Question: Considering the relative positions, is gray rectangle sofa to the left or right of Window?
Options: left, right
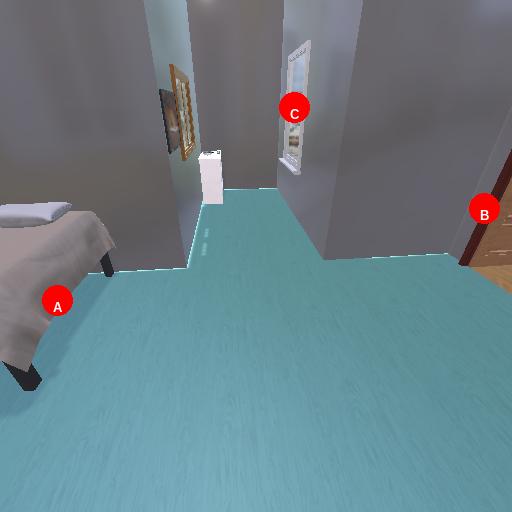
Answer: left